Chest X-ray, PA view. Patient: 40 years old, sex M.
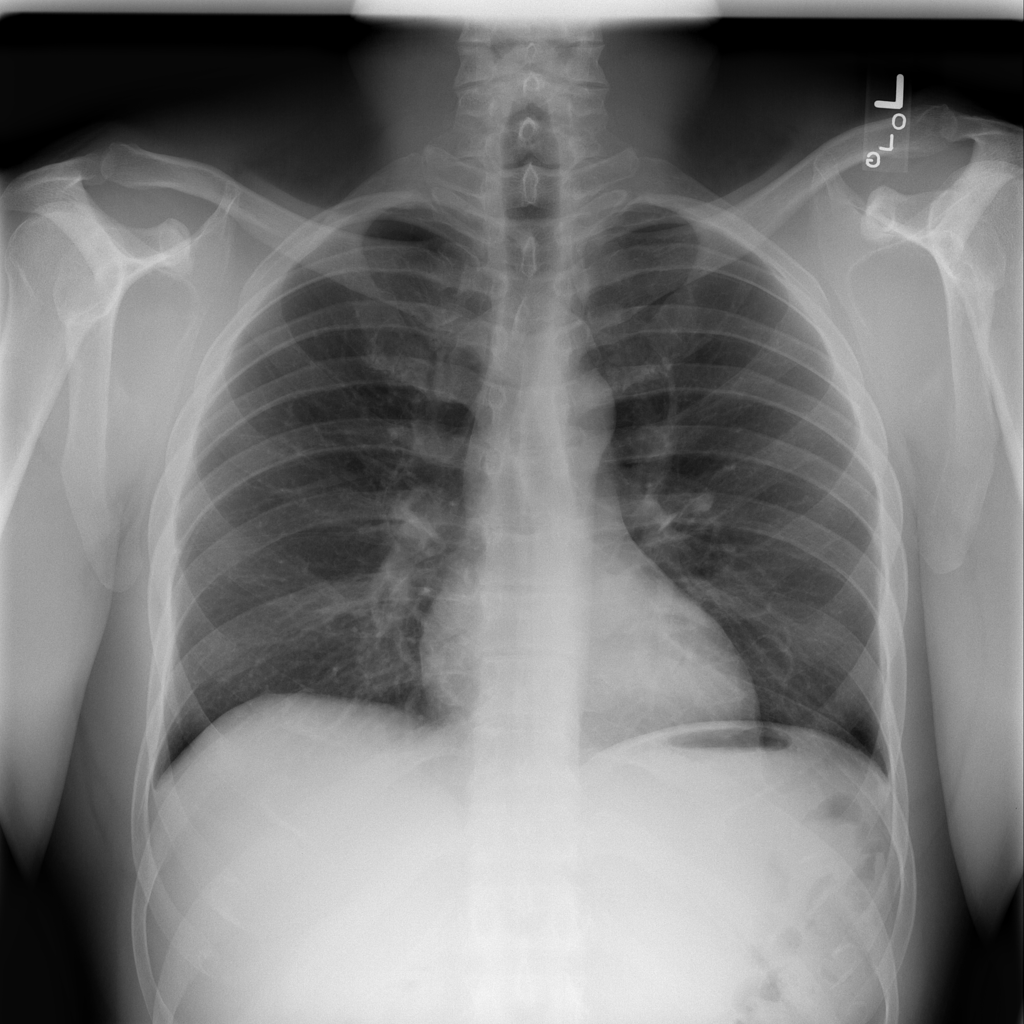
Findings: No Finding